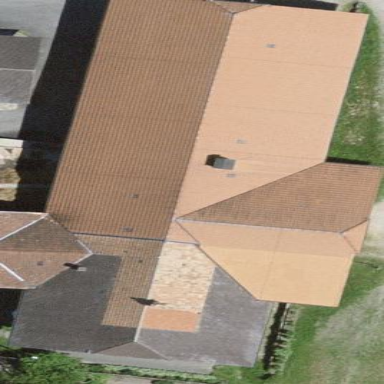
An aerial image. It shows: Farm building.